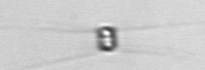
Label: Chaetoceros_similis